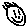
Label: smiley face